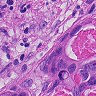
Metastatic tissue present: yes